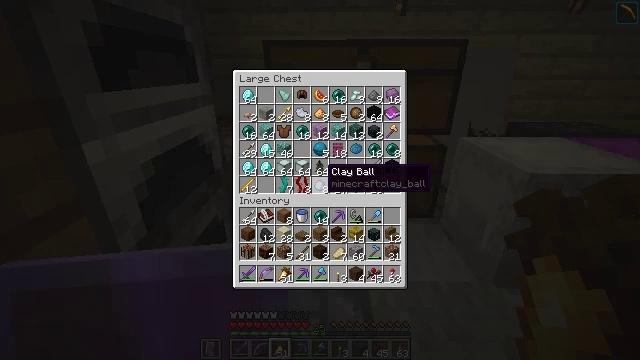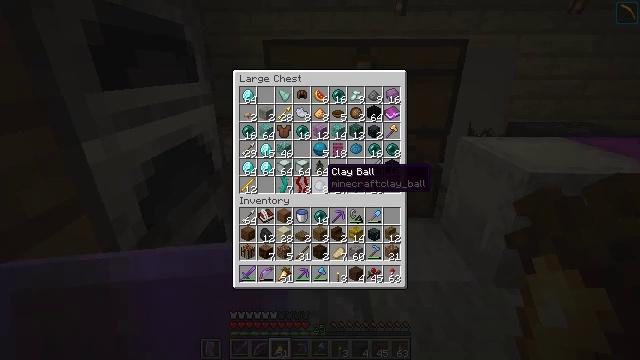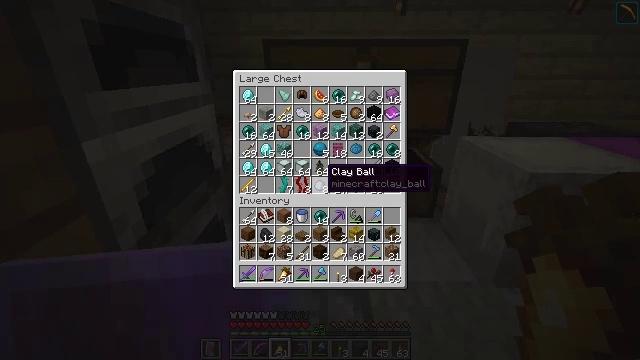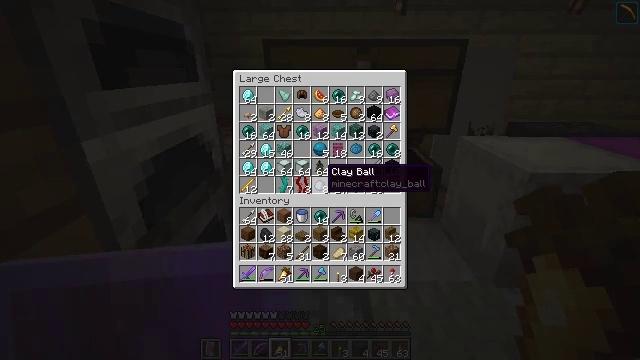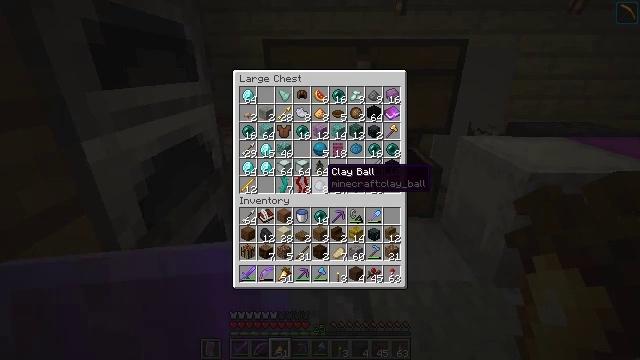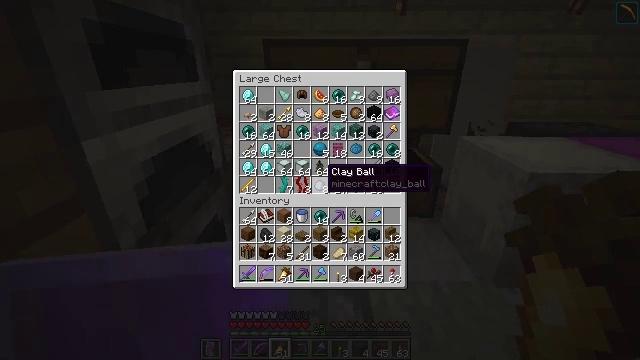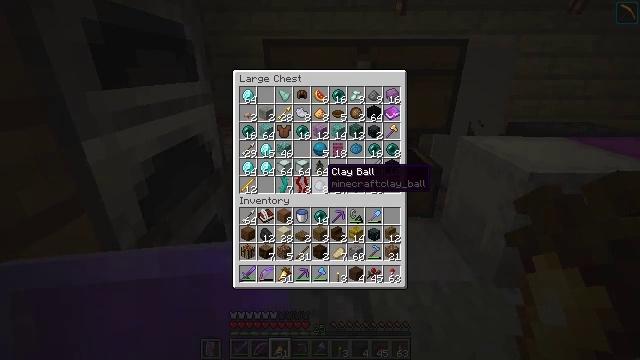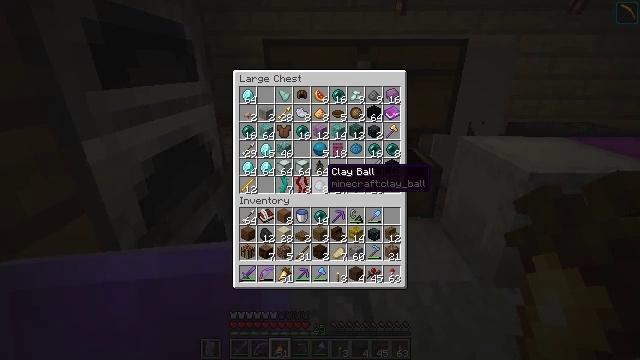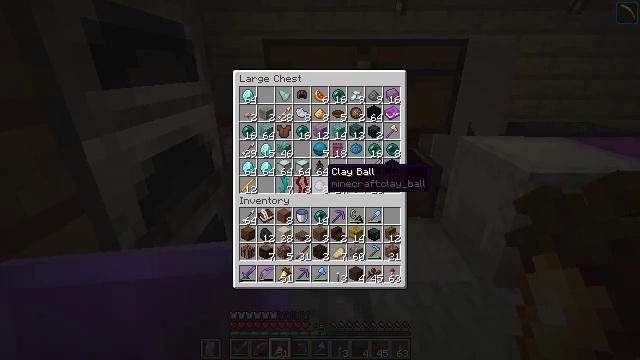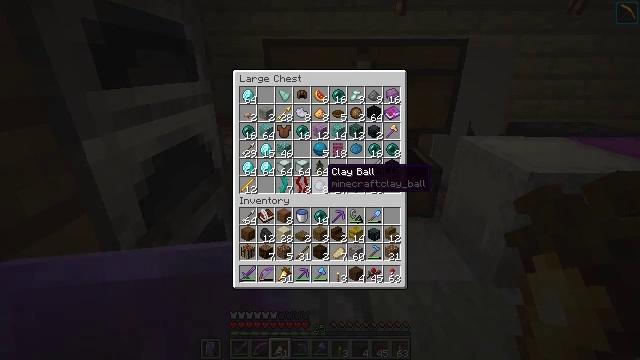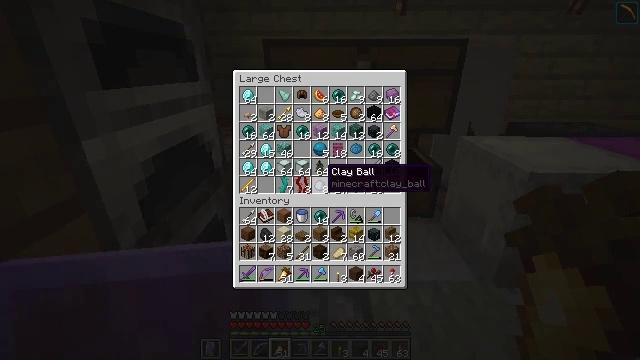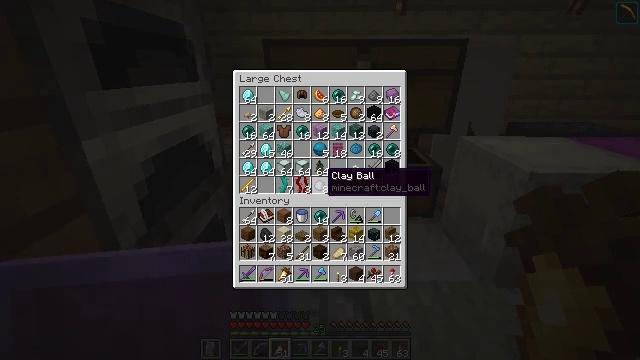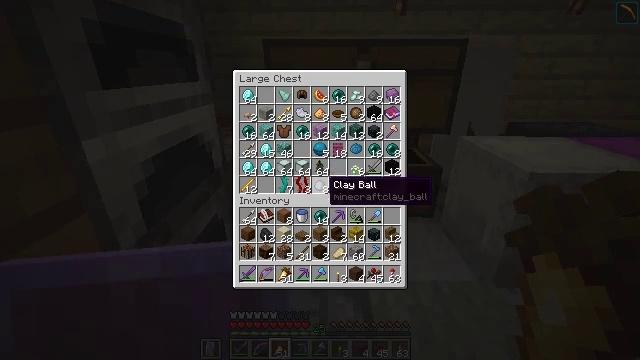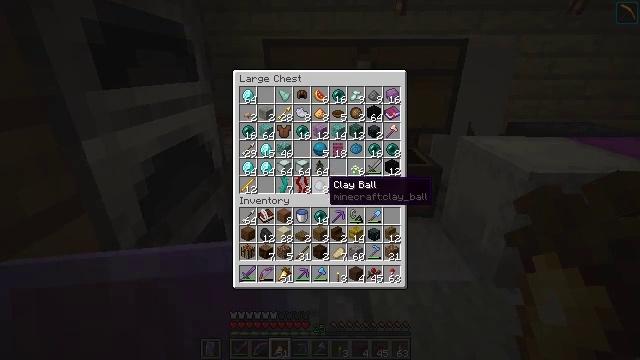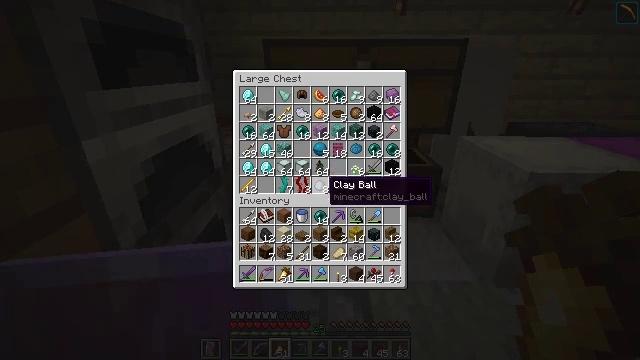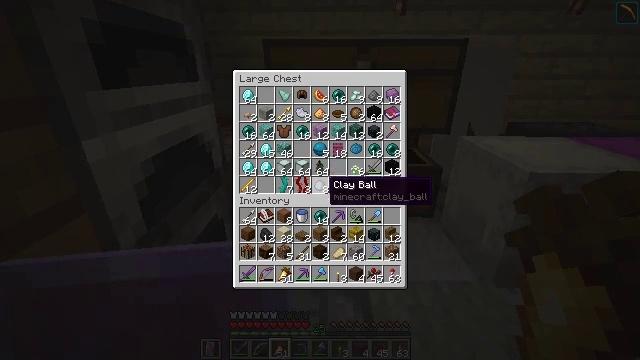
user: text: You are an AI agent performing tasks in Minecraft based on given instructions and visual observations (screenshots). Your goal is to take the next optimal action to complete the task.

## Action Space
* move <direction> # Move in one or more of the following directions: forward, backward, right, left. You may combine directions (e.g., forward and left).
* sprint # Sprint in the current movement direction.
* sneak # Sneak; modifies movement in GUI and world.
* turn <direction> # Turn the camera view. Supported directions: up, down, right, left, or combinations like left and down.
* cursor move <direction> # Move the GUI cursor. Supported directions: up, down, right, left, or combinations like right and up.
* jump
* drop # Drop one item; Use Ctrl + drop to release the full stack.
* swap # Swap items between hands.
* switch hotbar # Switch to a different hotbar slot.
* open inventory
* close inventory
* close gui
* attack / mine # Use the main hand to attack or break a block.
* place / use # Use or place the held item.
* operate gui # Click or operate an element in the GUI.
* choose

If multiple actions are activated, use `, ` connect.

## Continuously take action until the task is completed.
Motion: motion action
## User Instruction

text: Mine the cocoa pods for beans.
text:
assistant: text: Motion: no_op
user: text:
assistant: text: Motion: no_op
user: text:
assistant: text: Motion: no_op
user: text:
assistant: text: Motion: no_op
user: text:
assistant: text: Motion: no_op
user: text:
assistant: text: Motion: no_op
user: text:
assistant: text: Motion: no_op
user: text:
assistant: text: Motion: no_op
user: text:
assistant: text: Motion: no_op
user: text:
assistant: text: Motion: no_op
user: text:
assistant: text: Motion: no_op
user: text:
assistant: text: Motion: cursor move down
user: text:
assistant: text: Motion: no_op
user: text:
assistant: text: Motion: no_op
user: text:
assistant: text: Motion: no_op
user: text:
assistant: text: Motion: no_op
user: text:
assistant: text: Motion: cursor move up
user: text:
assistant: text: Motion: cursor move left and up
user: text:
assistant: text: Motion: cursor move right
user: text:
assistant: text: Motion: cursor move right and up
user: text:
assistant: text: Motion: cursor move right and up
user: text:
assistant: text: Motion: no_op
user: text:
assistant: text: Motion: cursor move right
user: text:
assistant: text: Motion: cursor move right
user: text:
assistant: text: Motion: no_op
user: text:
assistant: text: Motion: no_op
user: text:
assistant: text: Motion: no_op
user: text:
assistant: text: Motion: no_op
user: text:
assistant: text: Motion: no_op
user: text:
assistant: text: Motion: no_op